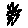
Label: flower